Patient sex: M
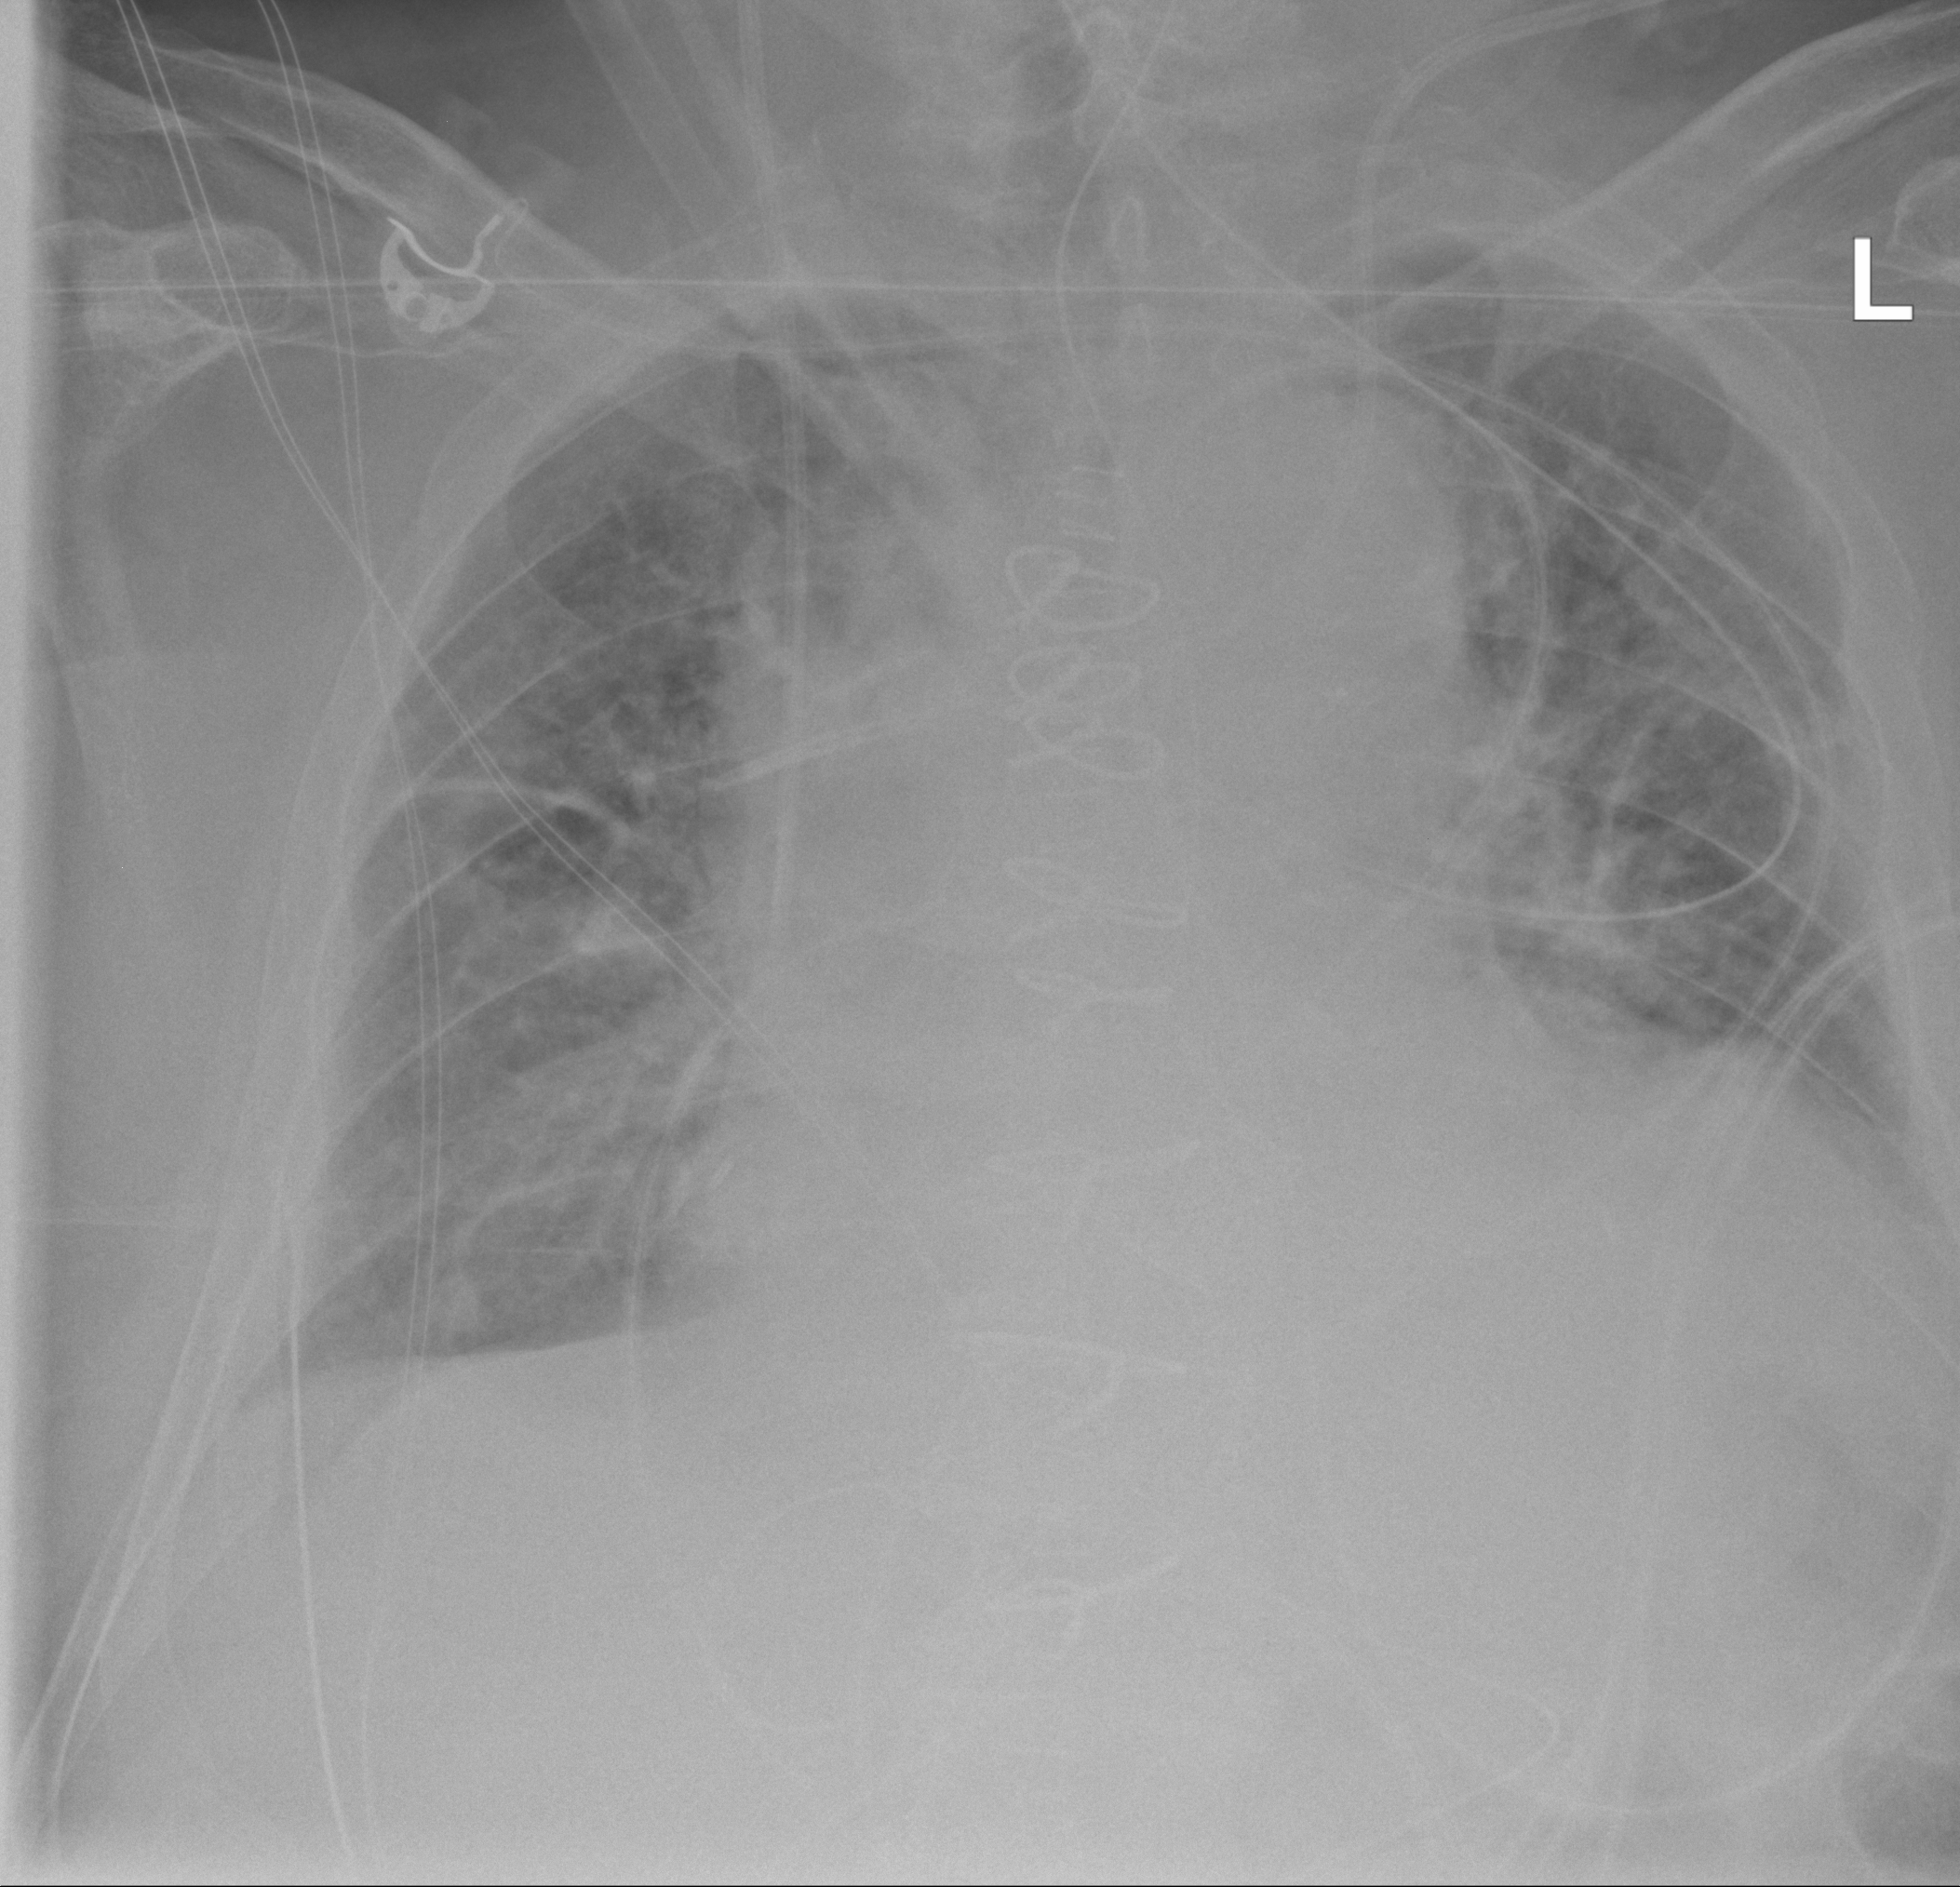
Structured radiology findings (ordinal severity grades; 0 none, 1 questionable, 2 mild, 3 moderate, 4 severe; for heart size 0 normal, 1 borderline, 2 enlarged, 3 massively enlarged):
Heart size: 2
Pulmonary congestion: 2
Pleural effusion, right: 1
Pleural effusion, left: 2
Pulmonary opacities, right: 2
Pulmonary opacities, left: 1
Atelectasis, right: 2
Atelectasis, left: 2